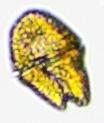
Label: Akashiwo